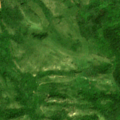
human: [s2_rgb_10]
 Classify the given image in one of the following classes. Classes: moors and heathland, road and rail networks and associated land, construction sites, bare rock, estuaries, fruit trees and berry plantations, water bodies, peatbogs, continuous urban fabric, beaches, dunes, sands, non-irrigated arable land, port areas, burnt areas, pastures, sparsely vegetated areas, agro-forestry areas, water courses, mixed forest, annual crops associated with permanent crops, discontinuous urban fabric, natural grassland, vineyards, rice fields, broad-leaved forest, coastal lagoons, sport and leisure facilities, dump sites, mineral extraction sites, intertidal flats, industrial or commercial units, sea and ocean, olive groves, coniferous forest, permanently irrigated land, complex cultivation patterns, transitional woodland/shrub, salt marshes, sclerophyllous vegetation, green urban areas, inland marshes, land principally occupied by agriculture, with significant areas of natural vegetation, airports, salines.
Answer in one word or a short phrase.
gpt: non-irrigated arable land, pastures, land principally occupied by agriculture, with significant areas of natural vegetation, broad-leaved forest, transitional woodland/shrub